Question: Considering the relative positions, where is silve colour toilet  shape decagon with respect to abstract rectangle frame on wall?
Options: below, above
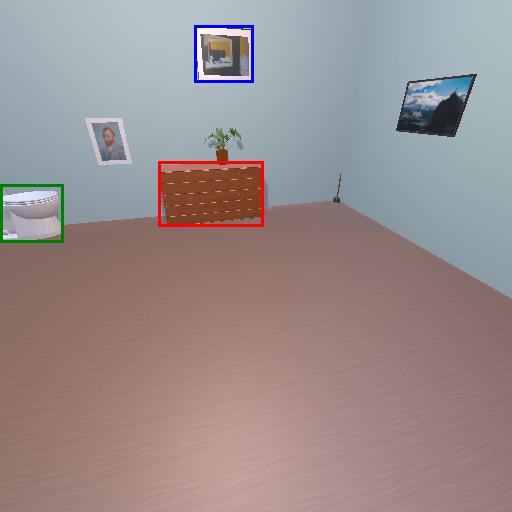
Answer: below